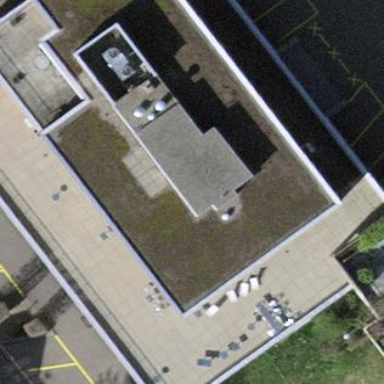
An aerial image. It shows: Office building.